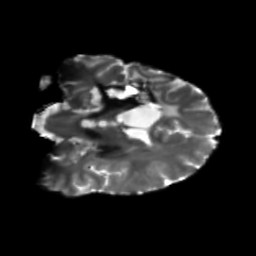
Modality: T2w
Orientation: coronal
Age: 44
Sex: female
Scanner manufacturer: siemens
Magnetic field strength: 3 T
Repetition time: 5.47 s
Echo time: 0.0854 s